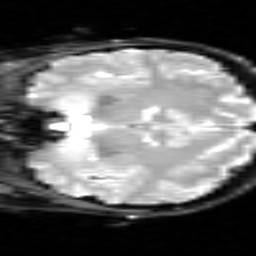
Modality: inplaneT2
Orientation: coronal
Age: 27
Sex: female